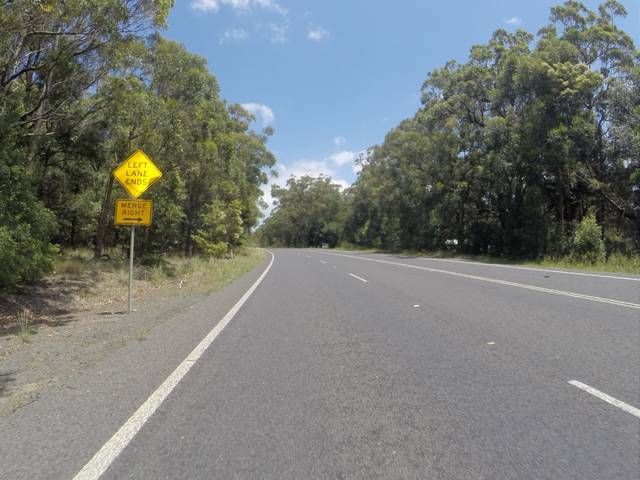
Region: Australia
Coordinates: -35.115, 150.485